Question: I am using a UISearchBar and once the user taps the bar (and the keyboard pops up) I want the everything besides the keyboard and UISearchBar to be greyed out. Similar to safari when the search is selected. I do not need past searches. See here:

Anyone have any ideas? I've looked through the questions here on StackOverflow and I can't find anything specific.
Thanks!
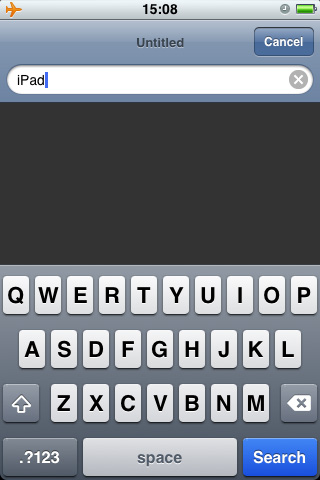
Answer: You can create a 'UIView' that contains the 'UISearchBar'. And then you can set 'UIView''s 'backgroundColor' to get the gray background.
And here's some sample code:
'''
UIView *view1 = [[UIView alloc] init];
view1.frame = CGRectMake(0, 20, 320, 460);
view1.backgroundColor = [UIColor grayColor];
UISearchBar *searchBar = [[UISearchBar alloc] init];
searchBar.frame = CGRectMake(0, 0, 320, 50);
[view1 addSubview:searchBar];
[searchBar release];
[self.window addSubview:view1];
[view1 release];
'''